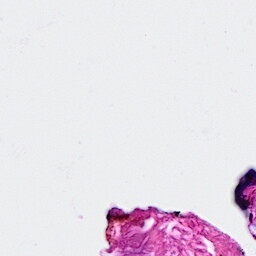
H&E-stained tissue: Breast